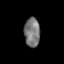
Tissue: skin
Cell type: Epithelial cells
Senescence score: 0.2839
Nuclear area (px): 449
Mean DAPI intensity: 118.232